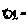
Label: fish